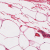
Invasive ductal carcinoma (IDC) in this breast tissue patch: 0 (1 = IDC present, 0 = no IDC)